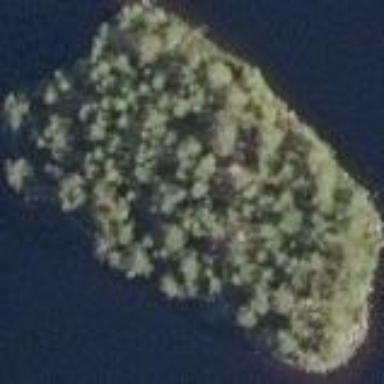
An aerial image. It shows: Islet surrounded by woodland.